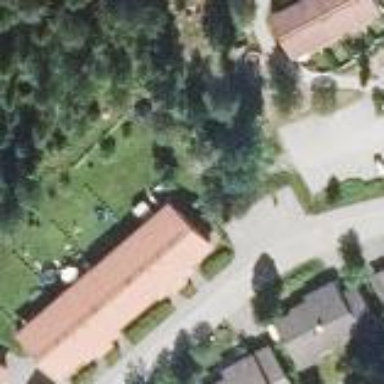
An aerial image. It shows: Terrace building.